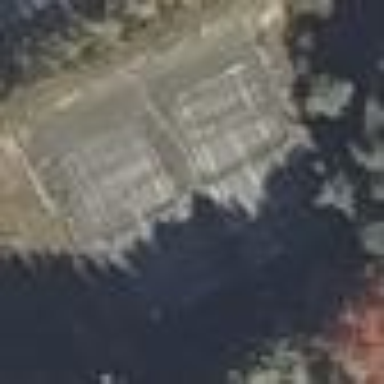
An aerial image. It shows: Tennis court on pitch.